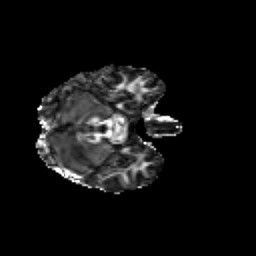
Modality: FA
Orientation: axial
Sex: female
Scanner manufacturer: siemens
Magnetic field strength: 3 T
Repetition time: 5 s
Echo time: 0.071 s